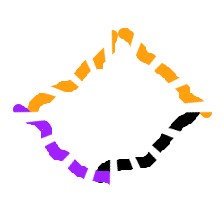
Shape: rhombus